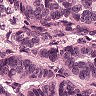
Metastatic tissue present: yes